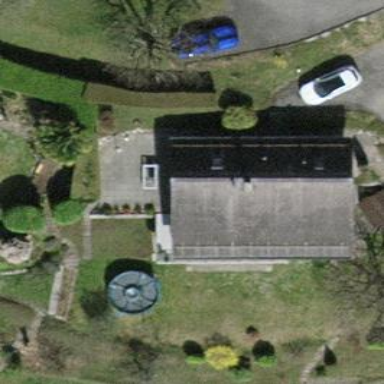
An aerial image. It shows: Detached building.